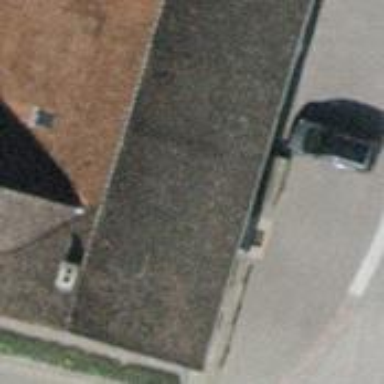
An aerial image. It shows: Restaurant.